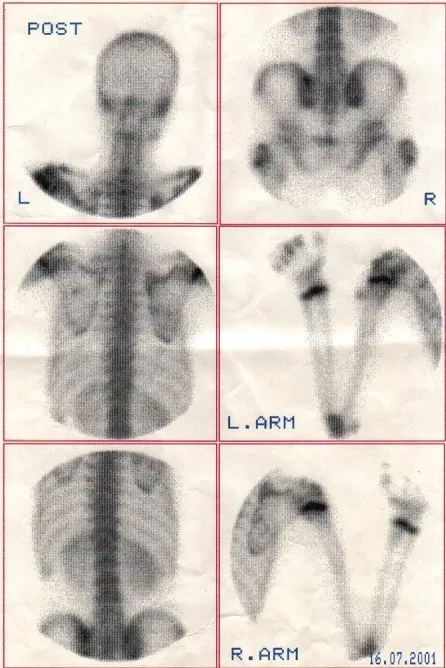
Whole body bone scan revealsincreased uptake in the metaphysis of different long bones.
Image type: radiology (scintigraphy)